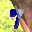
Label: 7